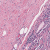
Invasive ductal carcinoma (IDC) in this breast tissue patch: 0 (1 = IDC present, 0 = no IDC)